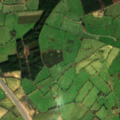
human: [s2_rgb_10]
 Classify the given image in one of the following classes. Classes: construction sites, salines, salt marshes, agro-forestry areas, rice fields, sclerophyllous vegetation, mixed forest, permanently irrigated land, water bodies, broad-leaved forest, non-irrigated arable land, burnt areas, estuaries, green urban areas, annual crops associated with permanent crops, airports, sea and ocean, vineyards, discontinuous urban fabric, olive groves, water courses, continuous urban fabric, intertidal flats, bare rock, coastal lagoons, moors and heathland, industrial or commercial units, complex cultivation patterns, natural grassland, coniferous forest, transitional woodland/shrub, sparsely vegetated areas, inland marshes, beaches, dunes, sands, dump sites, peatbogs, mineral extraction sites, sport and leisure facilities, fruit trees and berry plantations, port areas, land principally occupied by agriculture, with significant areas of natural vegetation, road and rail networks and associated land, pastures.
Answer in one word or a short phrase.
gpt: pastures, coniferous forest